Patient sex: M
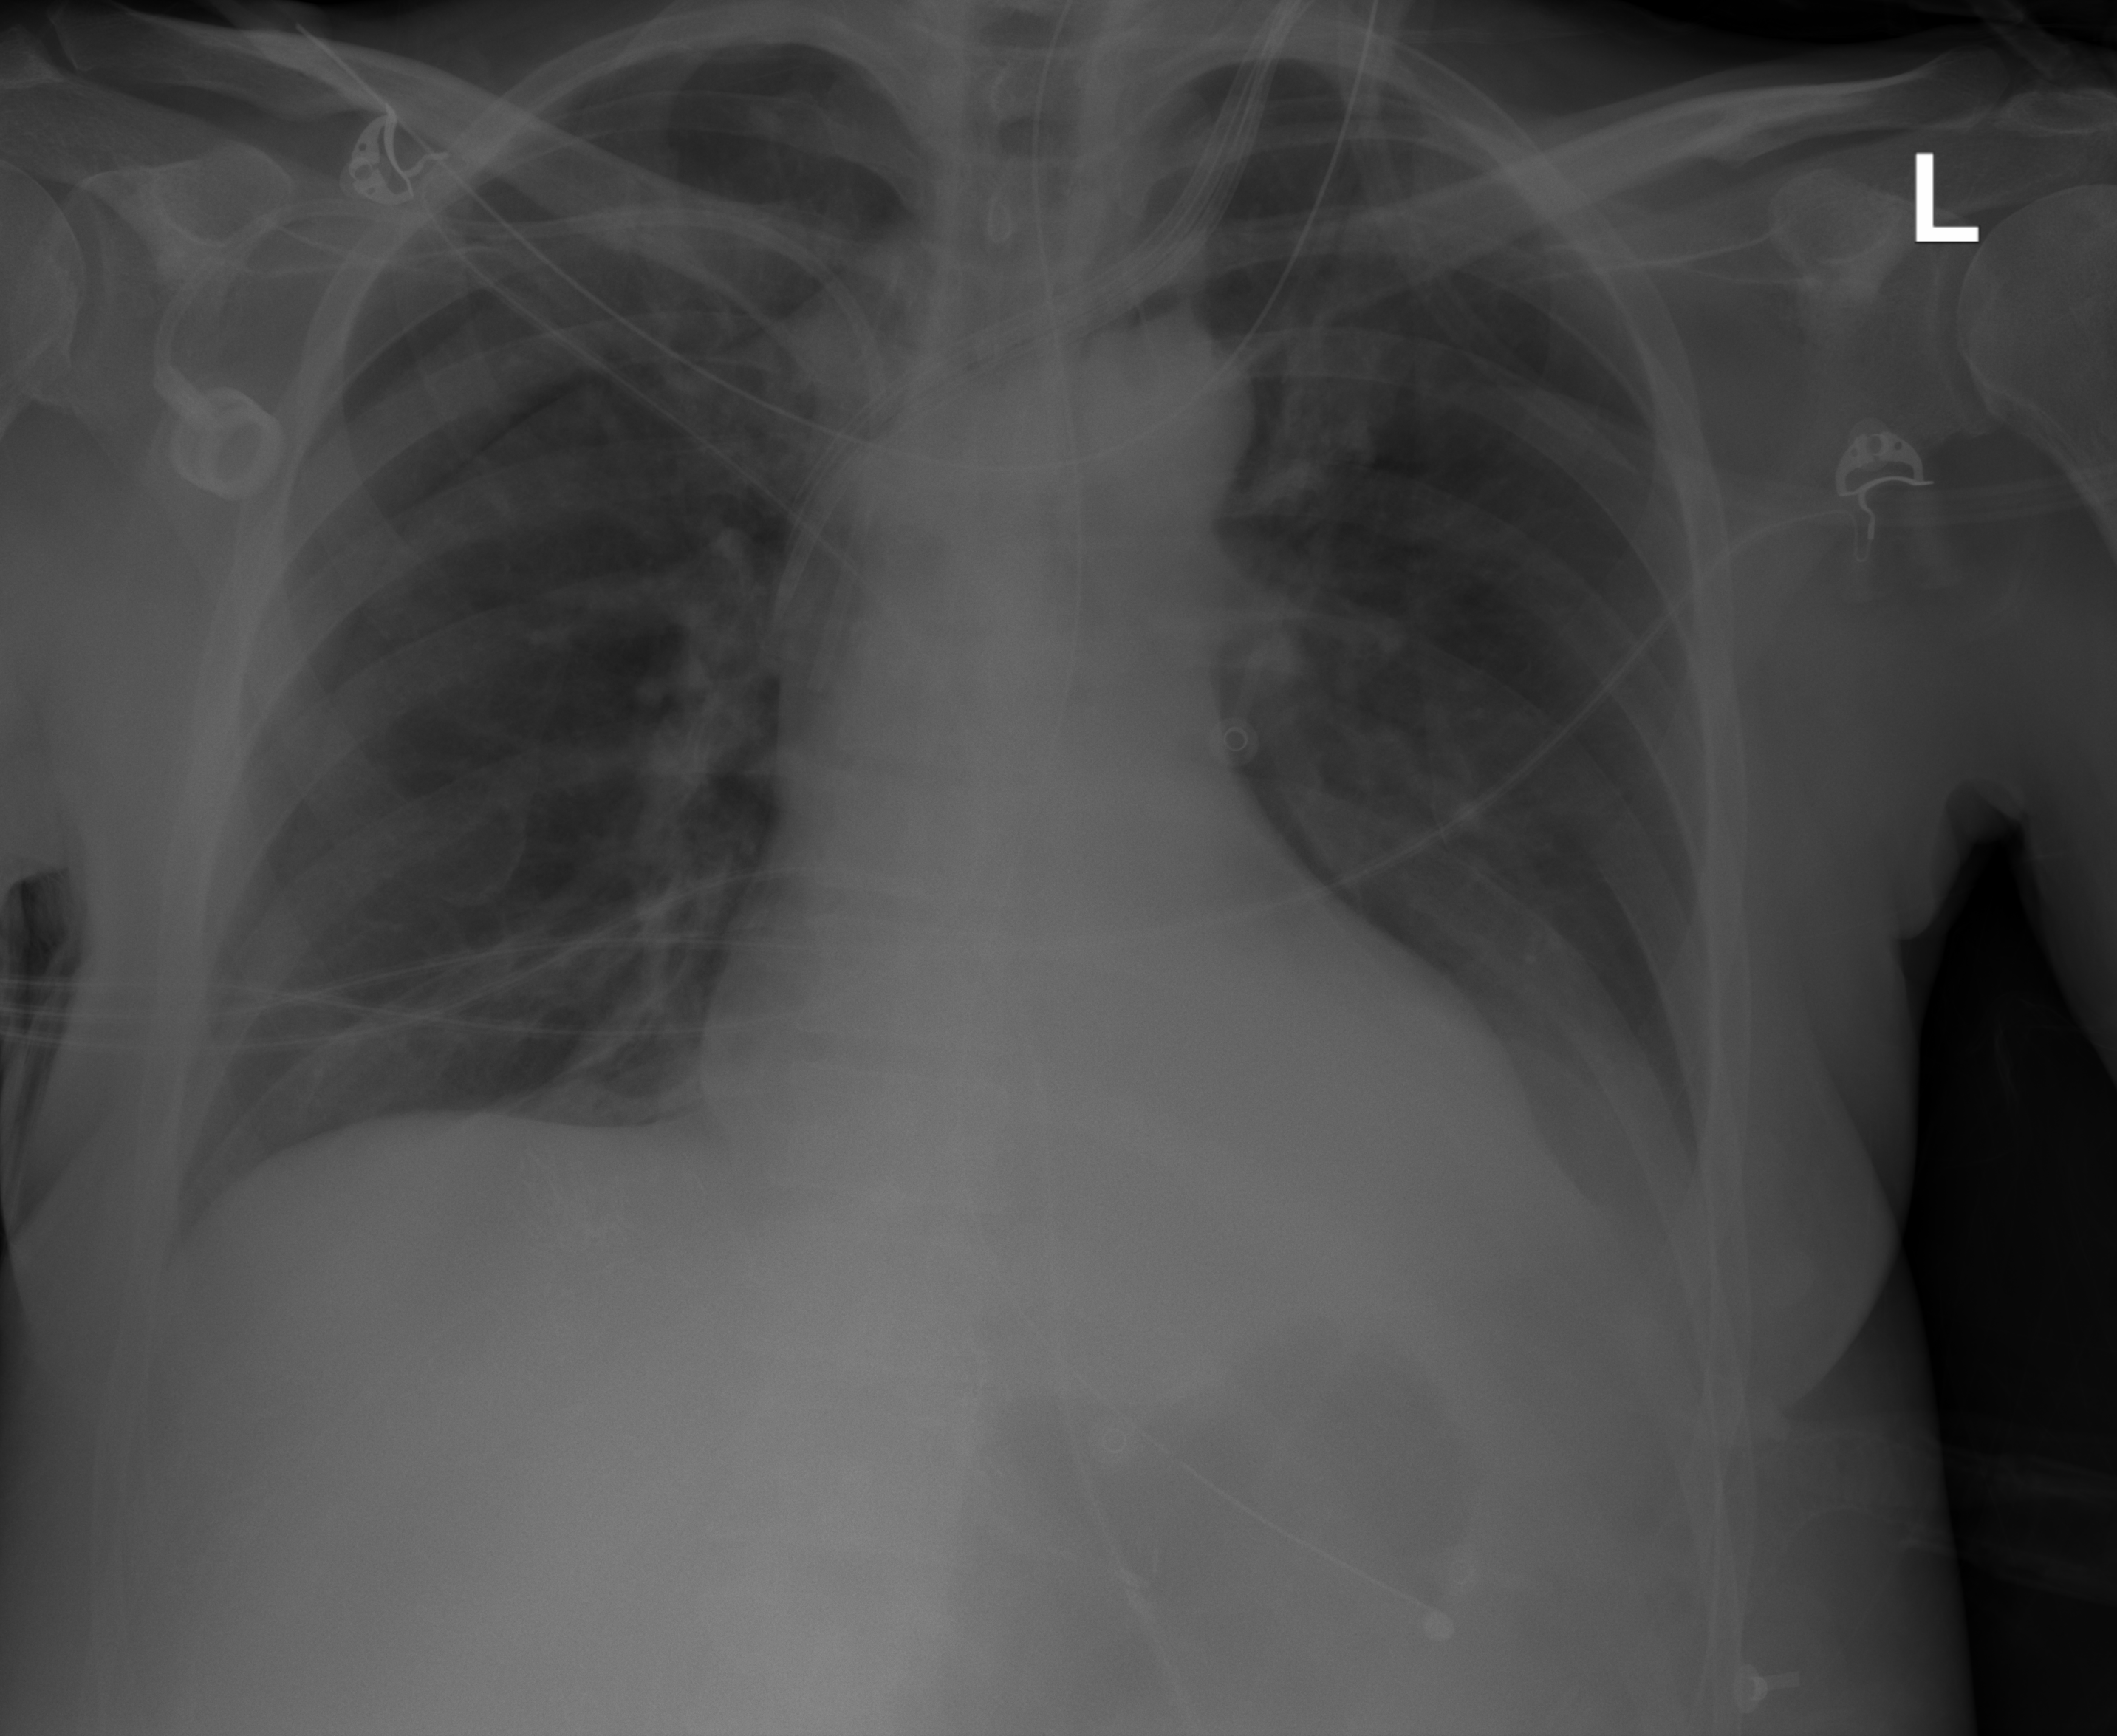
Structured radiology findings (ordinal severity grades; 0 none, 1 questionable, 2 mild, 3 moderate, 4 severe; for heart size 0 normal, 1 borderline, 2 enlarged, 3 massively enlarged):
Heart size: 0
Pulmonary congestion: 0
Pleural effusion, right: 0
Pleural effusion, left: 2
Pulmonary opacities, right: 0
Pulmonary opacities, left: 0
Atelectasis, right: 2
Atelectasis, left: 2